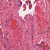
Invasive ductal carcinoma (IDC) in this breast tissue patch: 1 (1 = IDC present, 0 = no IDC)